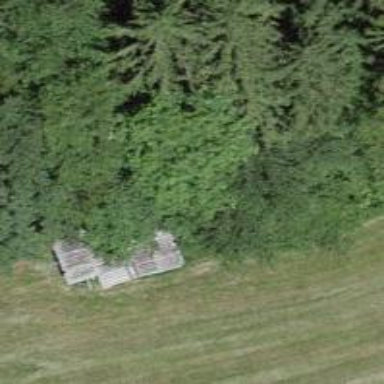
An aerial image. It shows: Barn.